【题型】解答题　【知识点】立体几何　【难度】easy
如图为正四棱锥$P-ABCD$，$PO \perp$平面$ABCD$，$BC=3$，$PO=2$。

(1) 求正四棱锥$P-ABCD$的体积；
(2) 求正四棱锥$P-ABCD$的表面积。
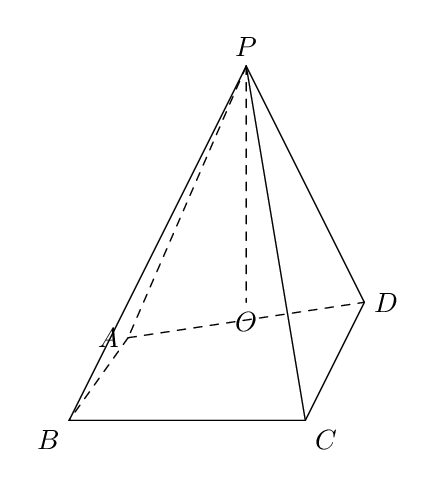
【解答】
【答案】(1)$6$；(2)$24$
【分析】（1）根据题意，结合锥体体积公式，即可求解；
（2）根据题意，结合棱锥表面积求法，即可求解。
【详解】(1) 根据题意，得
\[
V_{P-ABCD} = \frac{1}{3} \cdot S_{ABCD} \cdot OP = \frac{1}{3} \times 3 \times 3 \times 2 = 6
\]

(2) 如图所示，作$BC$的中点$E$，连接$OE$，$PE$，

则
\[
PE = \sqrt{OE^2 + OP^2} = \sqrt{\frac{9}{4} + 4} = \frac{5}{2}
\]
故正四棱锥$P-ABCD$的表面积
\[
S = 4S_{\triangle PBC} + S_{ABCD} = 4 \times \frac{BC \cdot PE}{2} + AB \cdot BC = 24
\]
故答案为：(1)$6$；(2)$24$
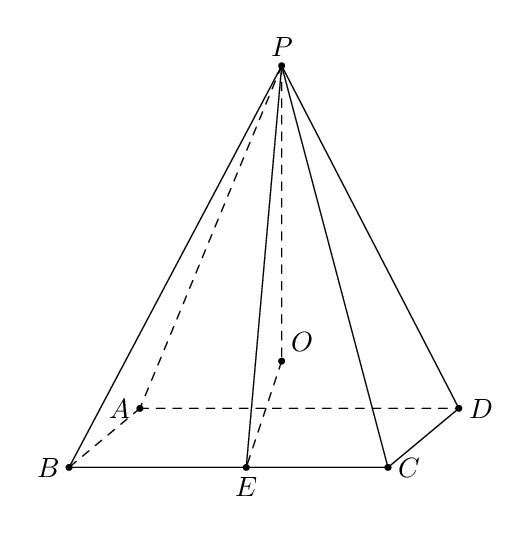